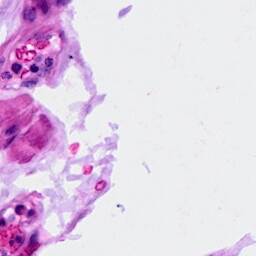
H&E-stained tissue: Ovarian